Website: macys
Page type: delivery-shipping
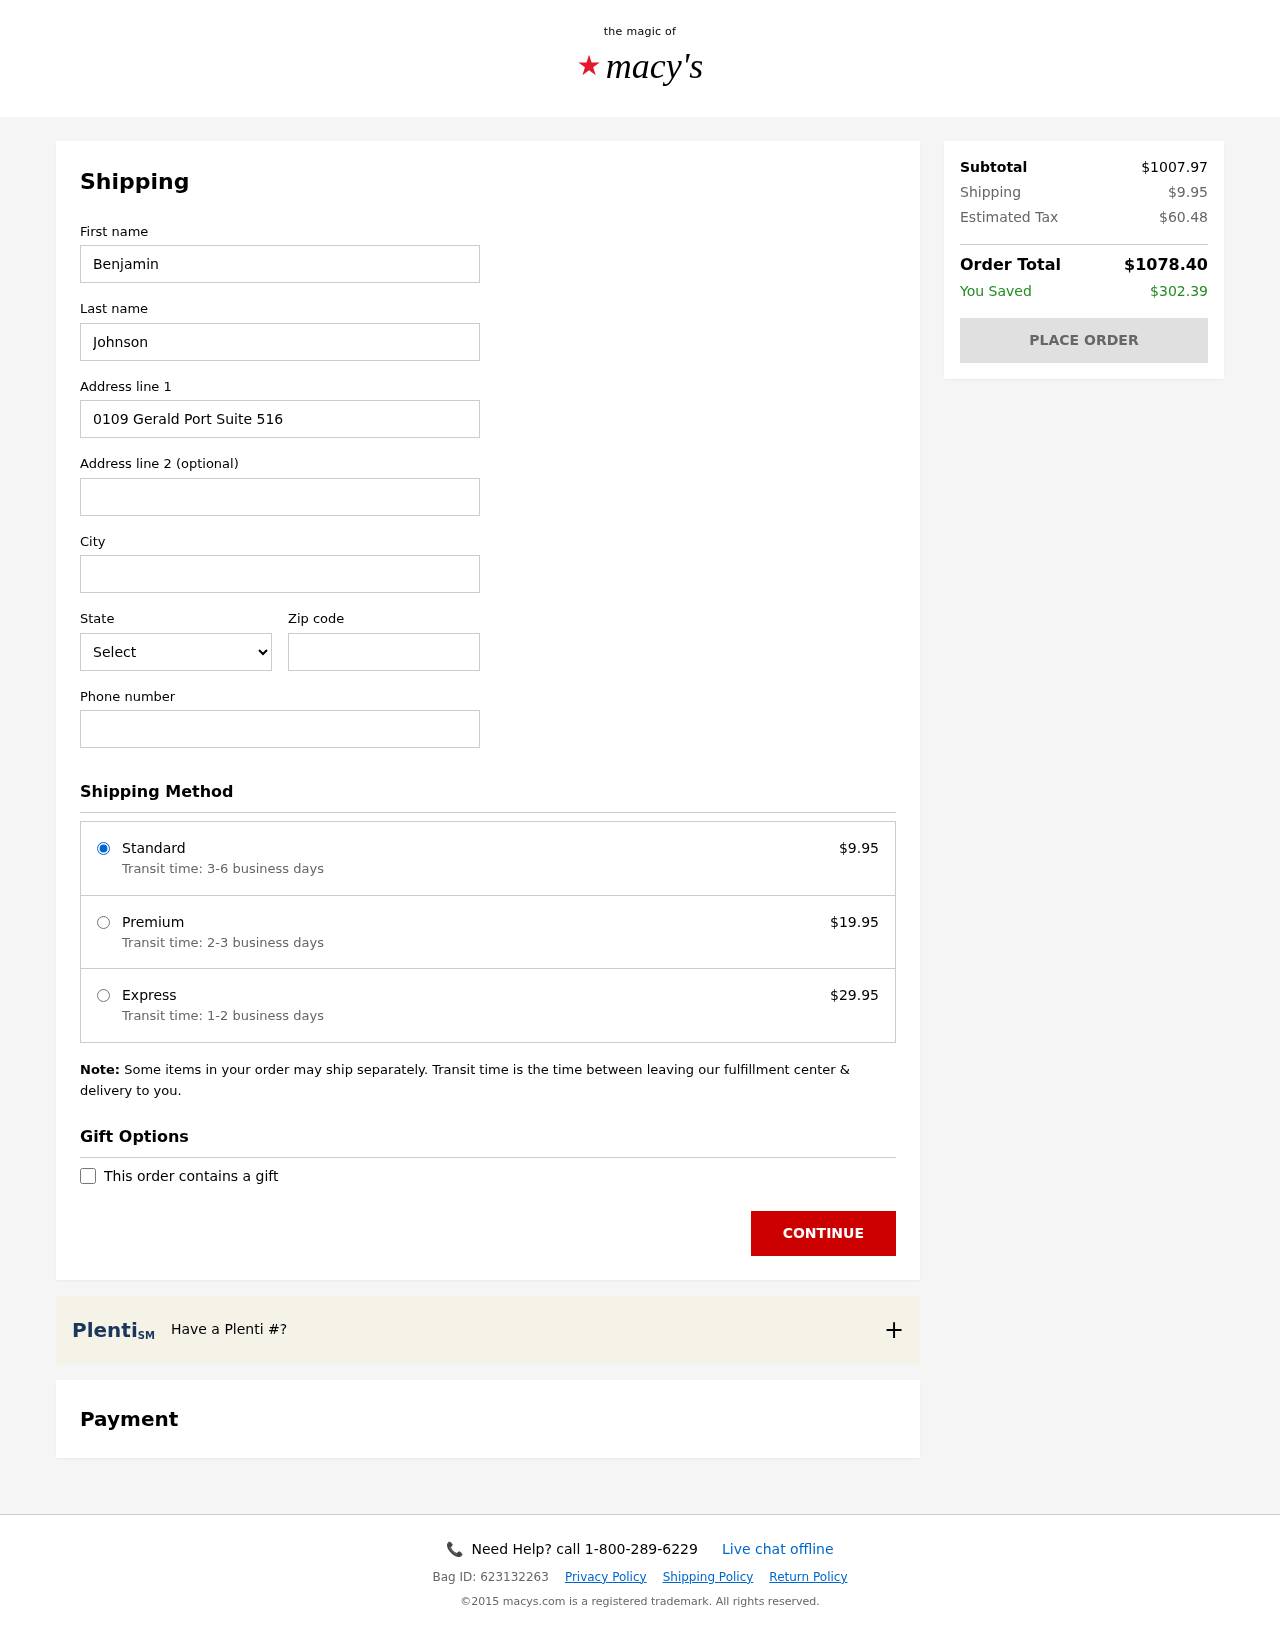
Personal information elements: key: PII_CITY
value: North Chrisberg
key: PII_FIRSTNAME
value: Benjamin
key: PII_LASTNAME
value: Johnson
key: PII_PHONE
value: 8096214757
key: PII_POSTCODE
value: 41556
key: PII_STATE_ABBR
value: MH
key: PII_STREET
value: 0109 Gerald Port Suite 516
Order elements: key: ORDER_SHIPPING_COST
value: $9.95
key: ORDER_SHIPPING_PREMIUM
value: $19.95
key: ORDER_SHIPPING_EXPRESS
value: $29.95
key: ORDER_SUBTOTAL
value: $1007.97
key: ORDER_TAX
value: $60.48
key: ORDER_TOTAL
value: $1078.40
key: ORDER_SAVINGS
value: $302.39